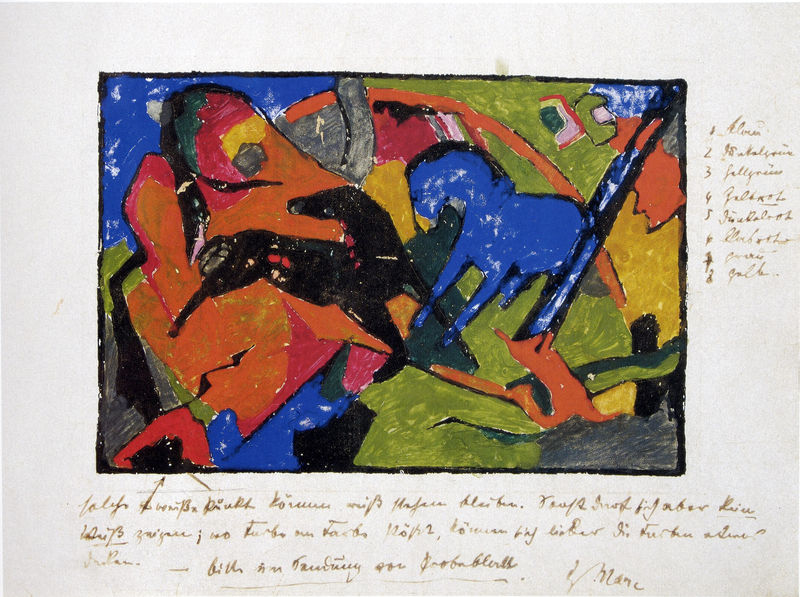
Titel: Zwei Pferde
Künstler: Franz Marc
Institution: (Privatbesitz)
Schlagwörter: blau, gemälde, gruppe, himmel, kopf, weiß, wunde, gelb, grün, impressionismus, kubismus, landschaft, bewegung, bunt, grau, orange, pastell, schwarz, skizze, gras, hund, rasen, rot, tier, tiere, wiese, expressionismus, muster, rahmen, hals, signatur, feld, felder, weide, wiesen, drei, blatt, rosa, pferd, pferde, reiter, beine, rappe, sprung, bein, farbig, holzschnitt, schrift, papier, umrisse, bogen, zwei, studie, abstrakt, farben, fläche, flächen, gebirge, farbe, formen, lila, violett, linien, signiert, spielen, zahlen, ziffern, katze, unterschrift, weiden, expressionistisch, form, druck, text, buchstabe, buchstaben, beschriftung, entwurf, franz, halbkreis, karte, fuchs, zahl, postkarte, nummerierung, nummern, pfeil, blauer reiter, lettern, nummer, farbholzschnitt, expression, handschrift, pfeile, legende, bund, idee, blauer, gouache, franz marc, marc, farbskizze, blaue reiter, künstlergruppe, fohlen, blaues pferd, farbliche komposition, mac, randnotiz